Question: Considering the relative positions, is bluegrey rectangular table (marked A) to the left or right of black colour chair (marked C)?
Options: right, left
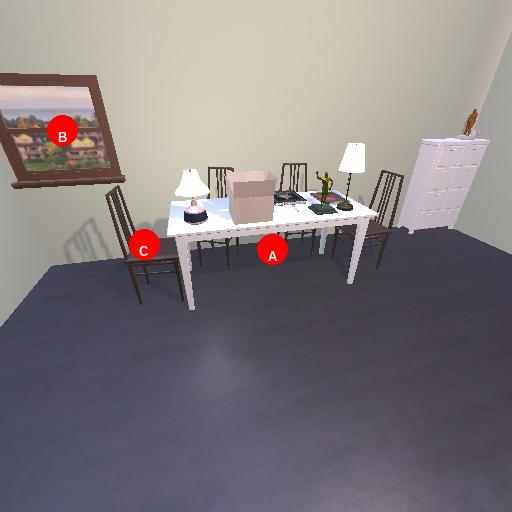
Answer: right